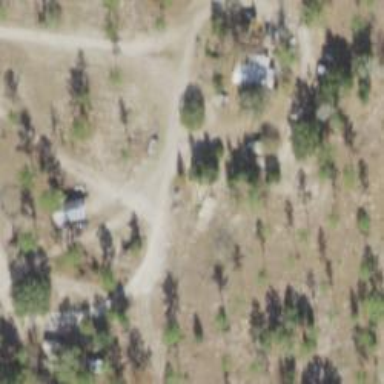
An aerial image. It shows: Driveway leading to service road.